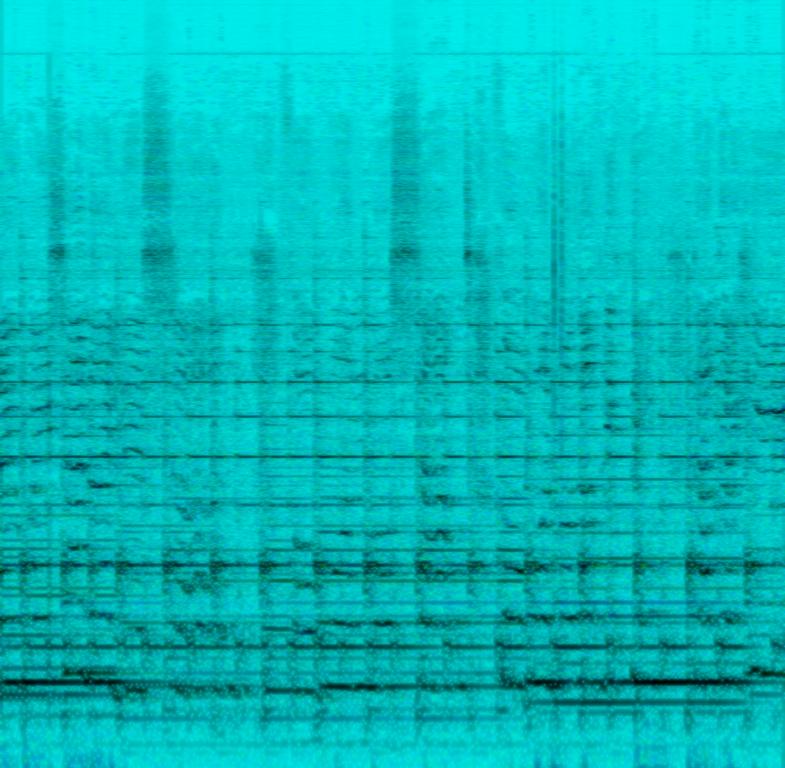
A piano is playing chords in the left hand in the midrange while repeating the same two notes in the higher register. A female voice is singing a melody over the chords. This song is an amateur recording. This song may be playing in a musical.